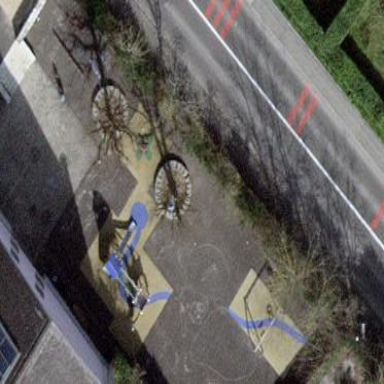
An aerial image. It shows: Playground area for leisure land.